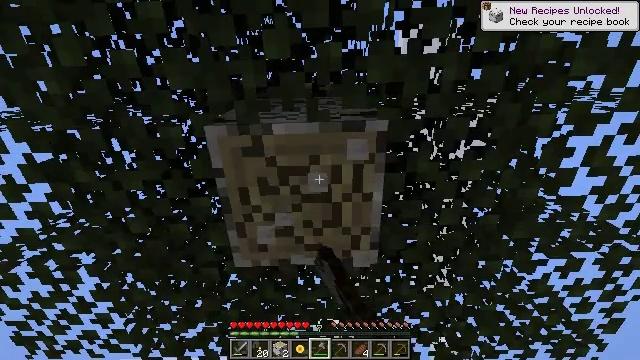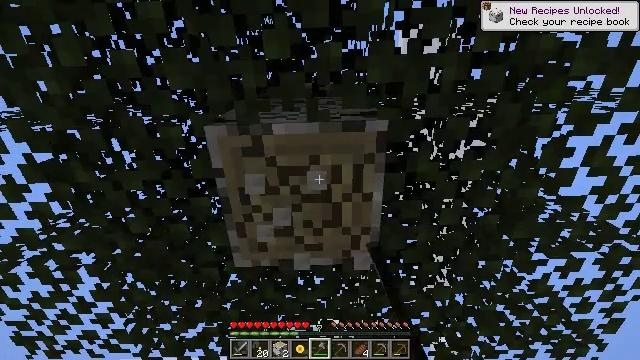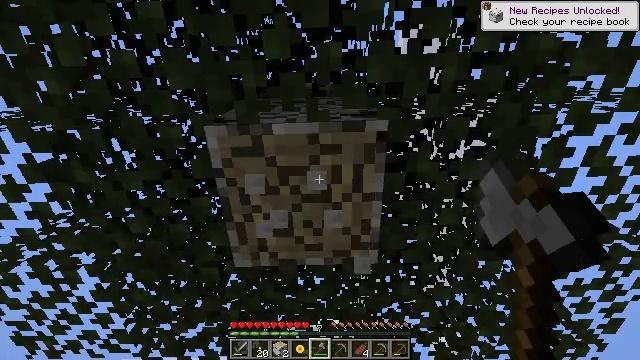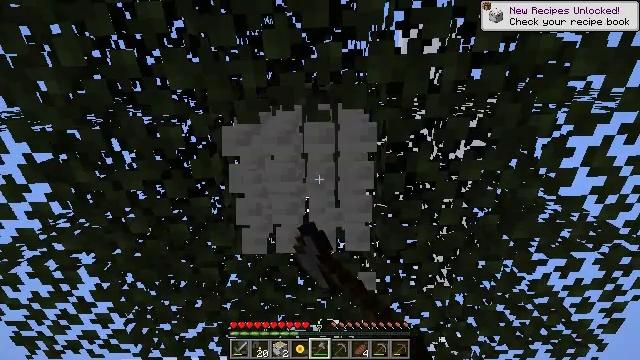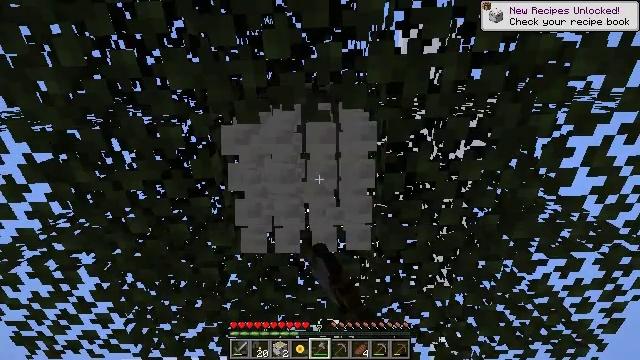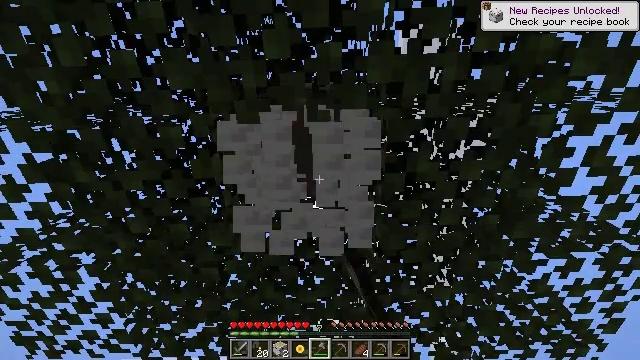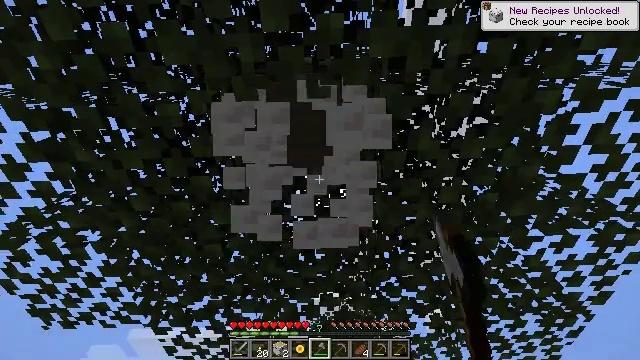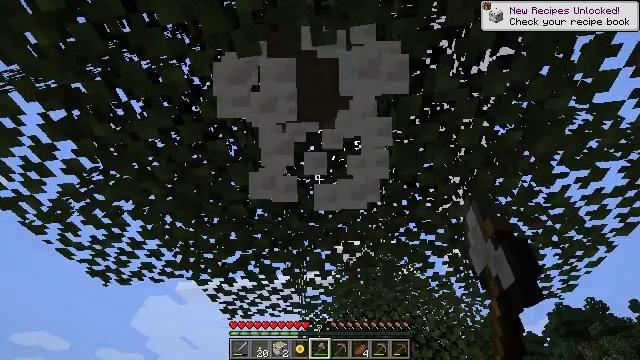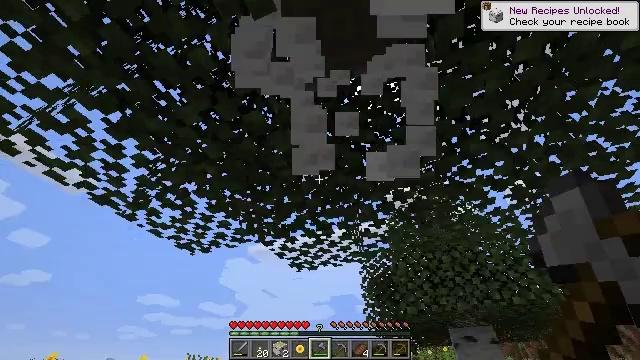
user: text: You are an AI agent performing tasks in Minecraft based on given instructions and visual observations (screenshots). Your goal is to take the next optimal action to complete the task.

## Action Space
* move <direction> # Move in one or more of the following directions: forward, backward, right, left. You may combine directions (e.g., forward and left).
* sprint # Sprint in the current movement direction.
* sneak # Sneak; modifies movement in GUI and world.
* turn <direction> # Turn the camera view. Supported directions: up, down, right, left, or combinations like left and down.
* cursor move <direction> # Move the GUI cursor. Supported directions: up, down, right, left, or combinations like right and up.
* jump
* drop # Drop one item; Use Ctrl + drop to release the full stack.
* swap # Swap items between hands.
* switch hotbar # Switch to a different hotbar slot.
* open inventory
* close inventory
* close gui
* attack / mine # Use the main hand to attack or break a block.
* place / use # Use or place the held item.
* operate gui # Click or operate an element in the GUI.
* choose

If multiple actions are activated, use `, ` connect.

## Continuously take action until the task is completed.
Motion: motion action
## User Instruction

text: Use your axe to get birch logs.
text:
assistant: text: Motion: attack / mine
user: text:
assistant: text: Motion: attack / mine
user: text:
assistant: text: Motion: attack / mine
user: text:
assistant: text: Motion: no_op
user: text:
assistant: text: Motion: no_op
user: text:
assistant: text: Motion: turn down
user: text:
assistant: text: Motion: turn left and down
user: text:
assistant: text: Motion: turn left and down
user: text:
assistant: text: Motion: no_op